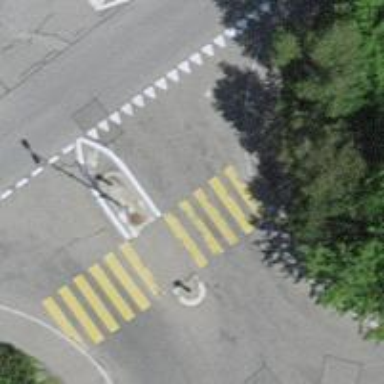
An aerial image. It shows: Marked crossing on the road.